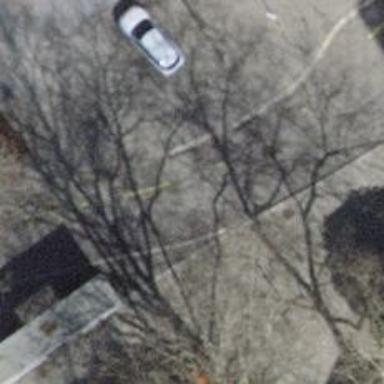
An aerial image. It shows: Raised kerb.